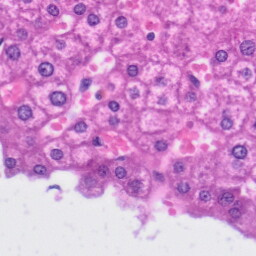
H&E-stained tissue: Liver